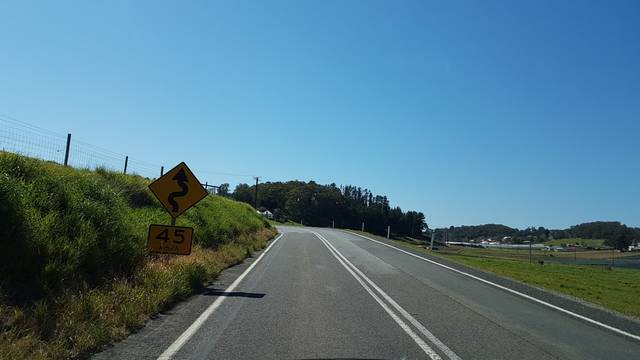
Region: Australia
Coordinates: -34.968, 138.734